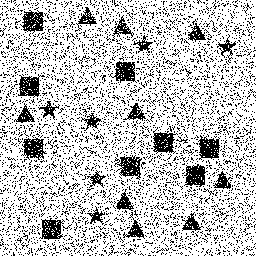
Squares: 9
Triangles: 9
Stars: 6
Total shapes: 24